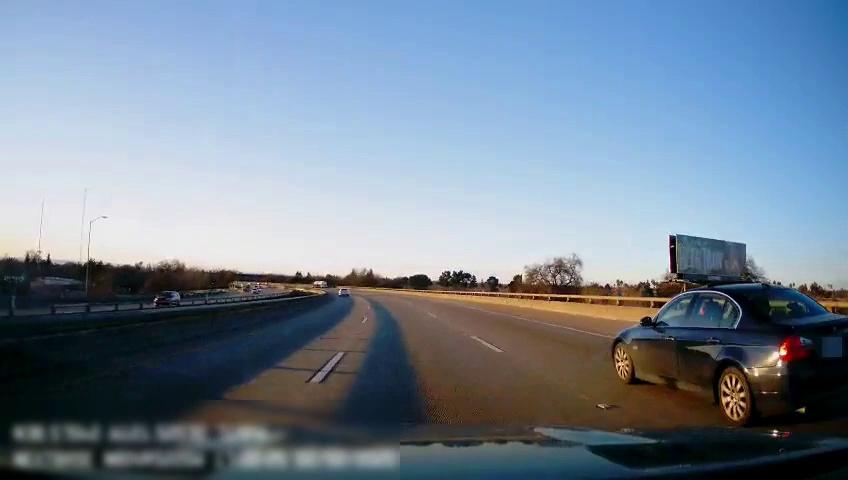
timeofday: Day
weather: Sunny
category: Drivable Space
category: Drivable Space
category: Vehicles | Car
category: Vehicles | Car
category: Vehicles | Truck
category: Vehicles | SUV
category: Lanes | Current Lane
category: Lanes | Current Lane
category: Lanes | Alternate Lane